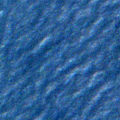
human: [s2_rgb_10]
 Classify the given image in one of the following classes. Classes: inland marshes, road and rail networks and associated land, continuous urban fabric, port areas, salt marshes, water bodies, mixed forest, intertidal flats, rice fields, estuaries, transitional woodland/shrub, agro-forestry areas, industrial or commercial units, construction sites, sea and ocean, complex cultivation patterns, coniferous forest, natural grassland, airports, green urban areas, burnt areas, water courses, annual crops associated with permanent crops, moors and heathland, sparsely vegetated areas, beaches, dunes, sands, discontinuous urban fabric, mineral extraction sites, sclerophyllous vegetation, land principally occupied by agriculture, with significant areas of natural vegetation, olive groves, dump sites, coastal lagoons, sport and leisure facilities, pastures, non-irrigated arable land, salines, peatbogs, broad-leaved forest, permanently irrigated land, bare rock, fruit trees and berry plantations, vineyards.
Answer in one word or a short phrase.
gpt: sea and ocean